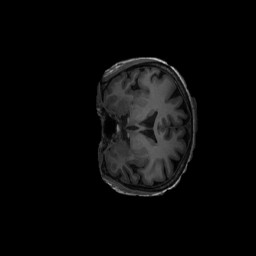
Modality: T1w
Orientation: coronal
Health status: ill
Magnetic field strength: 3 T